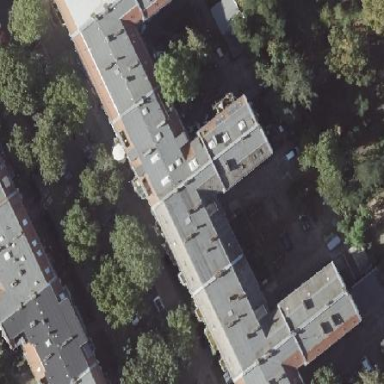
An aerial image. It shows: Building consisting of apartments with double saltbox roof shape.